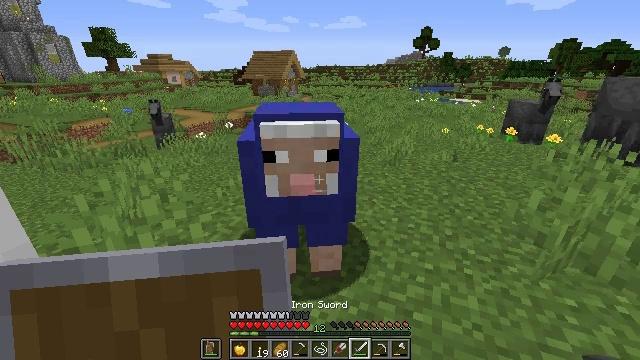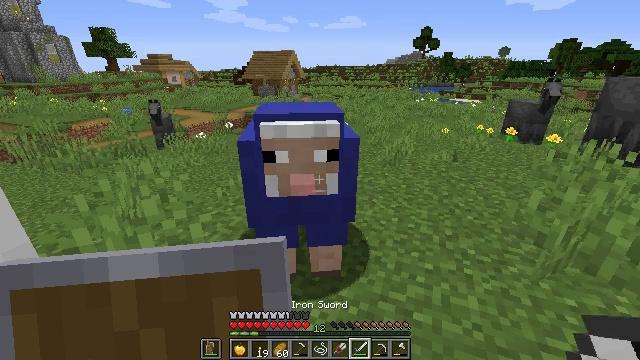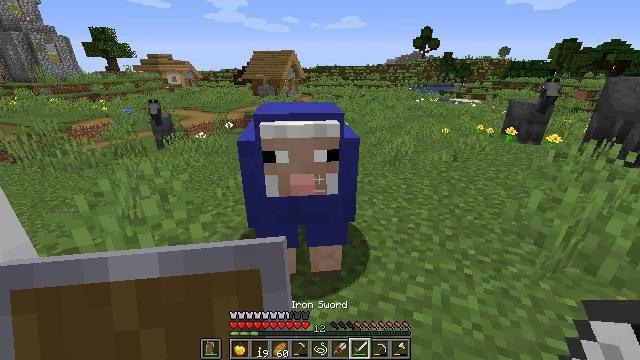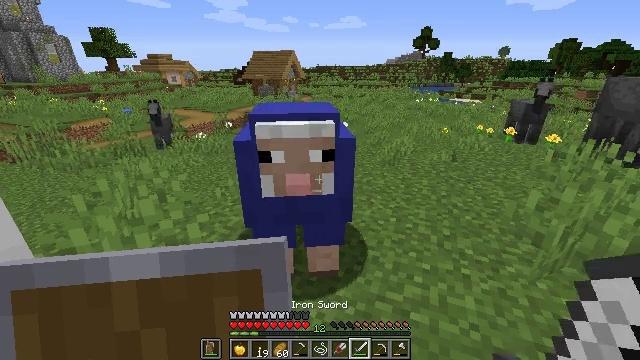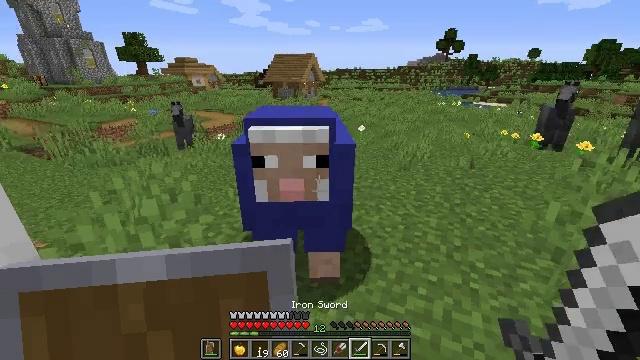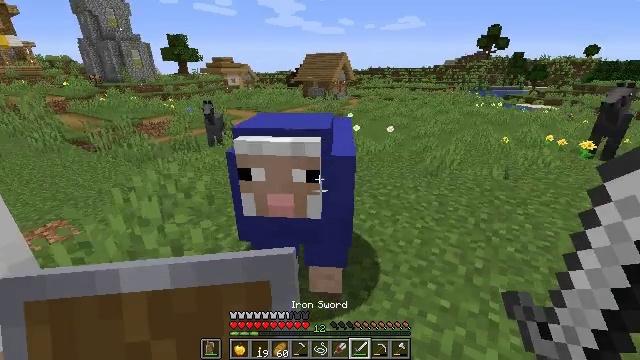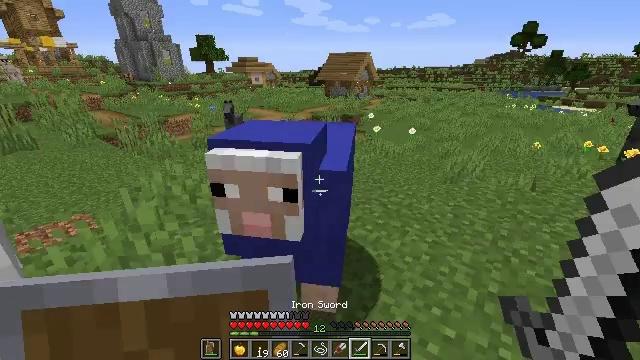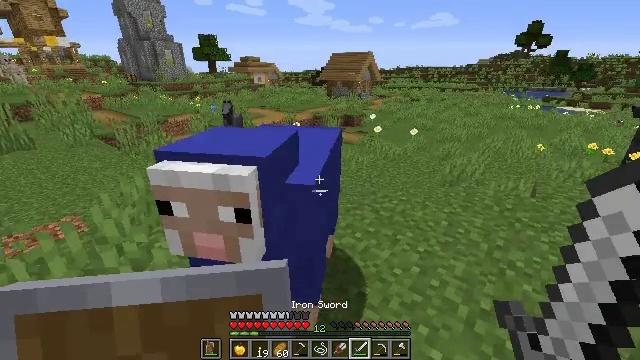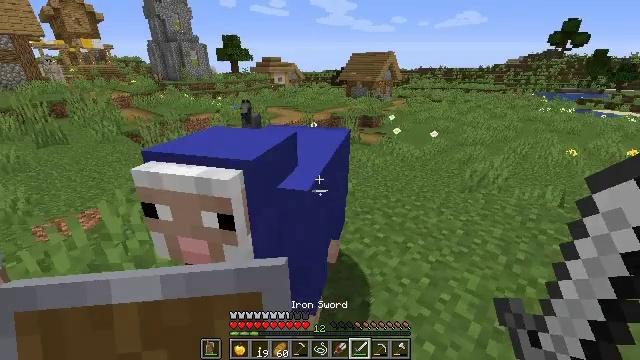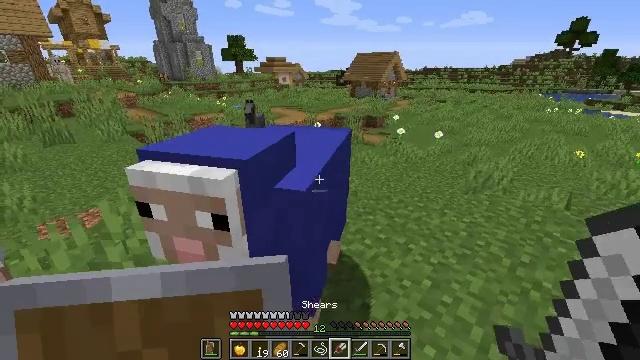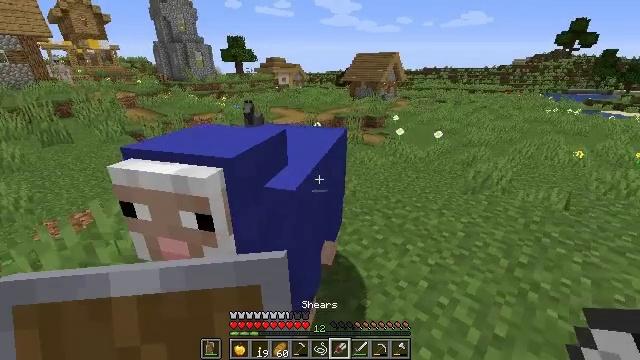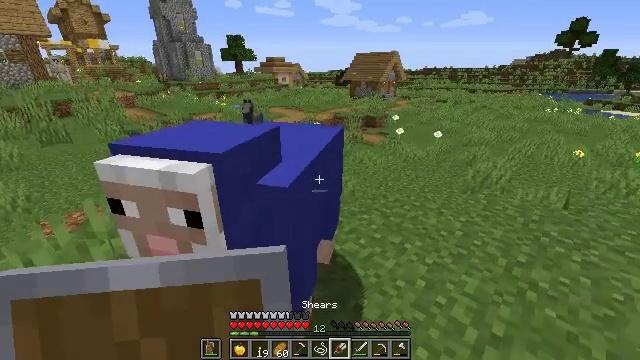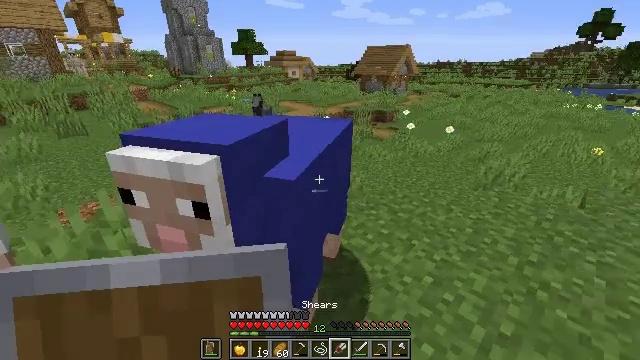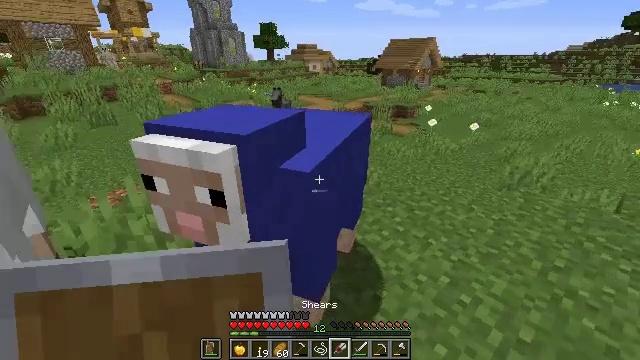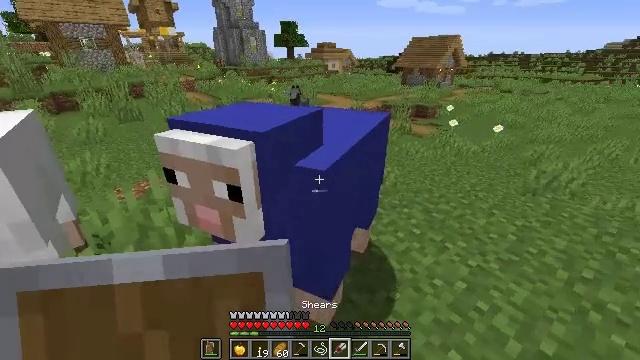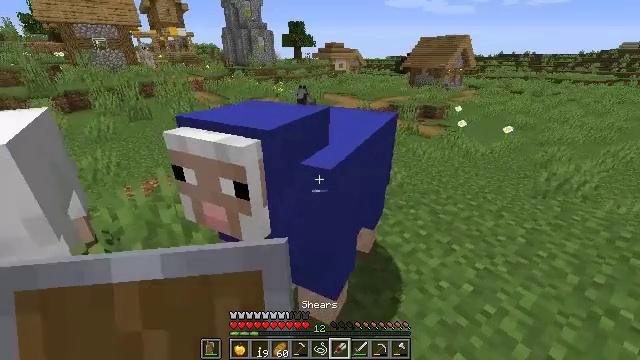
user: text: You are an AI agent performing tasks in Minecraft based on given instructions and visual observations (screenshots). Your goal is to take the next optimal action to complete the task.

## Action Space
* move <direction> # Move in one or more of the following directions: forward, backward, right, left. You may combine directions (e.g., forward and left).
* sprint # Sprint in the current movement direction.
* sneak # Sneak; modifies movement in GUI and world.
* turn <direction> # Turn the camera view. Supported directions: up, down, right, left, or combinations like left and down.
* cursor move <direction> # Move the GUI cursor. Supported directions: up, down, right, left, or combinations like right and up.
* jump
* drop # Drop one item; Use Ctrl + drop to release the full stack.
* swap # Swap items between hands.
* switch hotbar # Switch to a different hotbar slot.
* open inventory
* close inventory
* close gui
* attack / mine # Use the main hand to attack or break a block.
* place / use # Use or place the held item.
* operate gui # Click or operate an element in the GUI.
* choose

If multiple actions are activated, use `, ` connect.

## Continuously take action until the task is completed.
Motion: motion action
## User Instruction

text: Open the crafting table to craft a blue bed.
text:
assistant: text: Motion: no_op
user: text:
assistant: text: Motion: no_op
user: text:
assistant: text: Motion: move right
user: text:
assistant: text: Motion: move forward and move right, turn left
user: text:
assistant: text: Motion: move forward and move right, turn left
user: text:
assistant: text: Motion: move forward and move right, turn left
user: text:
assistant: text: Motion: move forward and move right
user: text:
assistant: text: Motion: turn left
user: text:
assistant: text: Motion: no_op
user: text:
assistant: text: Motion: no_op
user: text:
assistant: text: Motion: no_op
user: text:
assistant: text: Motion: turn left and down
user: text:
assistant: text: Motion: turn left and down
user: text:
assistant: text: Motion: turn left
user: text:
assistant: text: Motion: turn left
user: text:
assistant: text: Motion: no_op
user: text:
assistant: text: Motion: no_op
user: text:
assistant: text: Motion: use / place
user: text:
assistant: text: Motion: use / place
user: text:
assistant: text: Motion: no_op
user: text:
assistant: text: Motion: move back
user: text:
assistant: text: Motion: move back
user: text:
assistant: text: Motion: move back
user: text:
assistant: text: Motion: move back and move right
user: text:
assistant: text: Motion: move back and move right
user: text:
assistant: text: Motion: move back and move right, turn up
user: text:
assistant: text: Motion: no_op
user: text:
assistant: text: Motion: turn up
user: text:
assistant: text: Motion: no_op
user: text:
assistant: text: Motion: no_op